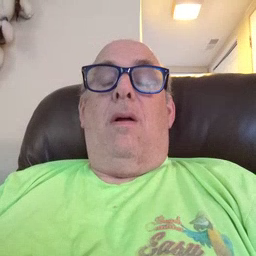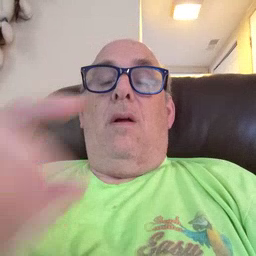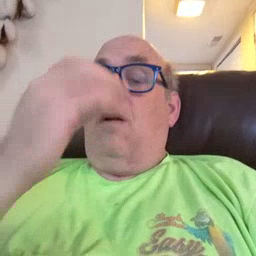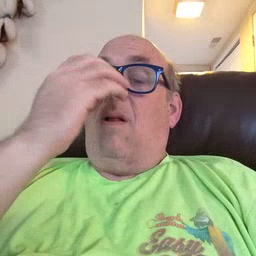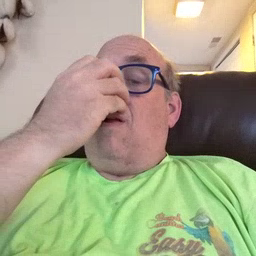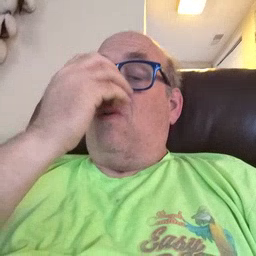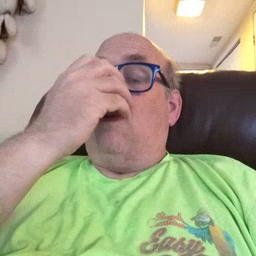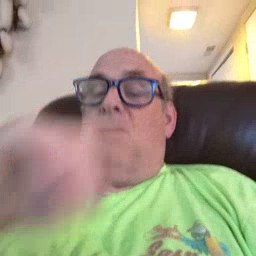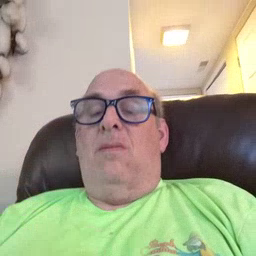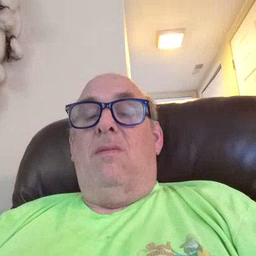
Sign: clown